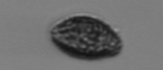
Label: Pseudochattonella_farcimen